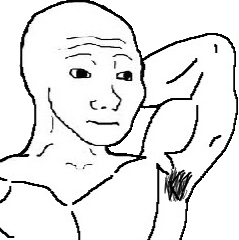
Label: 5_Stronkjak